Field crop: maize
Growth stage: 2
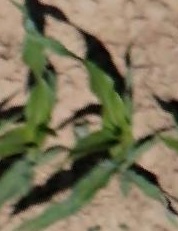
Species: maize